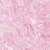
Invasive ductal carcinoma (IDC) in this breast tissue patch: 0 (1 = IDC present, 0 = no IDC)